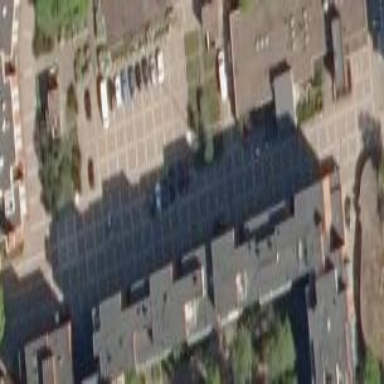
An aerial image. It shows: Pedestrian square paved with paving stones.